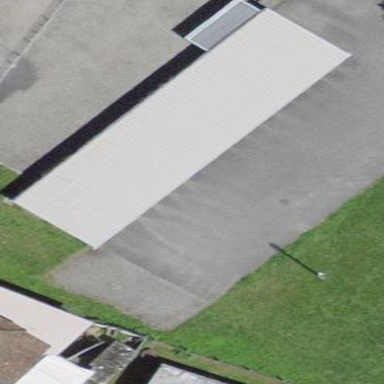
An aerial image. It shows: View of roof of building.